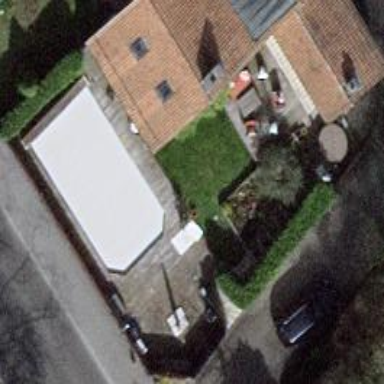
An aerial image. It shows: Garden enclosed by fence.